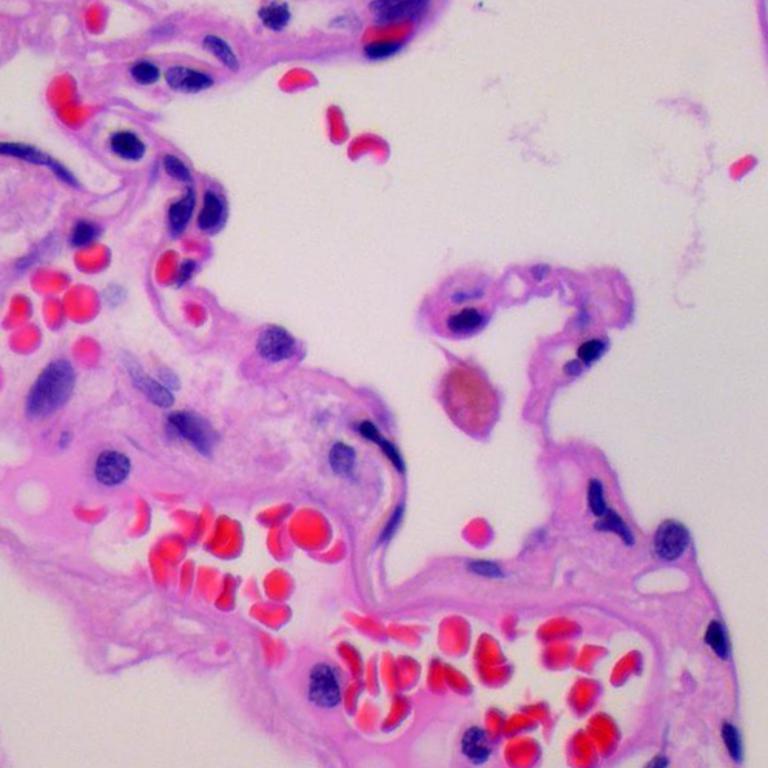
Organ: lung
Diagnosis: benign